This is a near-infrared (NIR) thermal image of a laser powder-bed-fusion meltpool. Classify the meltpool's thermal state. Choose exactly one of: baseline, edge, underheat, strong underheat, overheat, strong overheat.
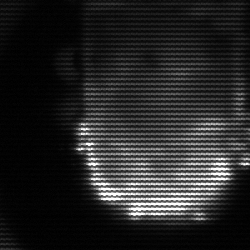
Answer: baseline